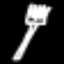
Label: fork